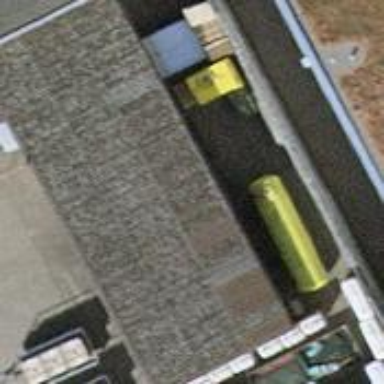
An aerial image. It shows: View of roof of building.